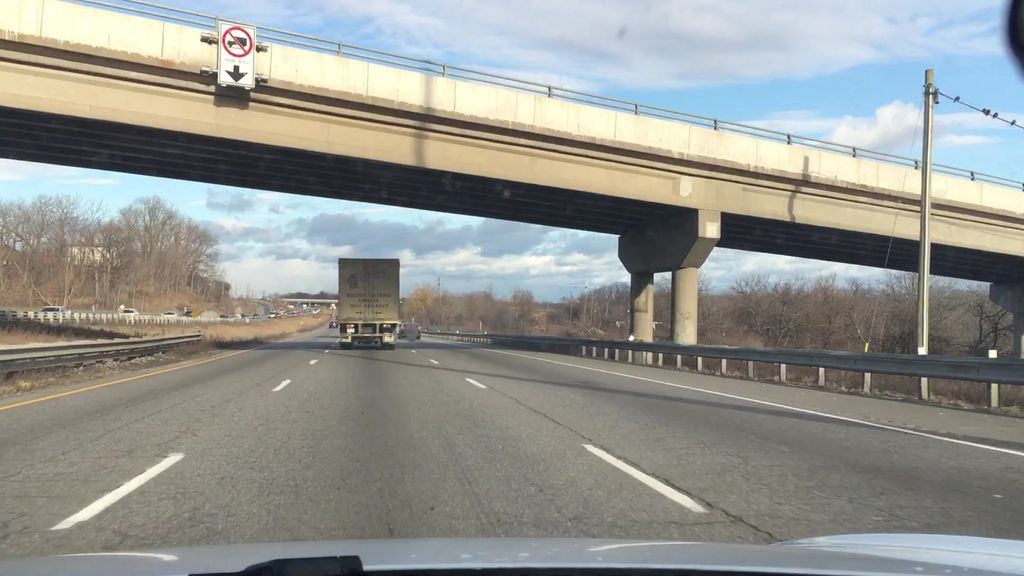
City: hamilton